Question: I am creating a dinamically GridVew to display an icon and some text. I want to have at least 2 columns but it displays a single column, just like a ListView.
This is my GridView:
'''
<?xml version="1.0" encoding="utf-8"?>
<GridView xmlns:android="http://schemas.android.com/apk/res/android"
android:id="@+id/gridView1"
android:numColumns="2"
android:gravity="center"
android:columnWidth="100dp"
android:stretchMode="columnWidth"
android:layout_width="fill_parent"
android:layout_height="fill_parent" >
</GridView>
'''
And for each row I have this layout:
'''
<?xml version="1.0" encoding="utf-8"?>
<LinearLayout xmlns:android="http://schemas.android.com/apk/res/android"
android:layout_width="wrap_content"
android:layout_height="wrap_content" >
<ImageView
android:id="@+id/row_icon"
android:layout_width="150px"
android:layout_height="150px"
android:layout_marginRight="50px"
android:src="@drawable/ic_launcher" >
</ImageView>
<TextView
android:id="@+id/row_label"
android:layout_width="wrap_content"
android:layout_height="wrap_content"
android:text="@+id/label"
android:textSize="10sp"
android:maxLines="2" >
</TextView>
</LinearLayout>
'''
Each row is inlfated in my custom ArrayAdapter :
'''
@Override
public View getView(int position, View convertView, ViewGroup parent) {
LayoutInflater inflater = (LayoutInflater) context.getSystemService(Context.LAYOUT_INFLATER_SERVICE);
View rowView = inflater.inflate(R.layout.rowlayout, parent, false);
TextView textView = (TextView) rowView.findViewById(R.id.row_label);
ImageView imageView = (ImageView) rowView.findViewById(R.id.row_icon);
textView.setText(values[position].getName());
asyncDownloadAndSetImage(values[position].getInfo().getThumbnail(), imageView);
return rowView;
}
'''
Tried to tweak the layouts but it still shows only on one column like this:

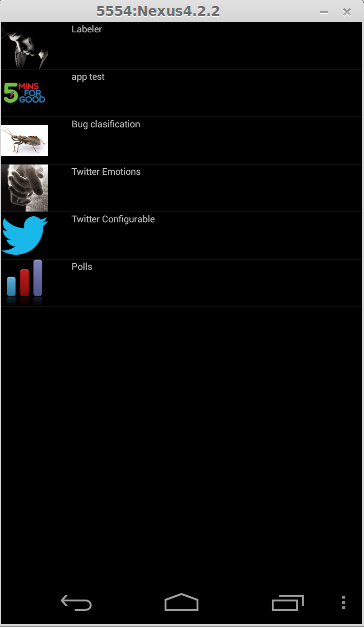
Answer: The problem was that my activity was extending 'ListActivity' not 'Activity' as this was converted from a 'ListView'